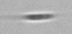
Label: Cylindrotheca_morphotype1